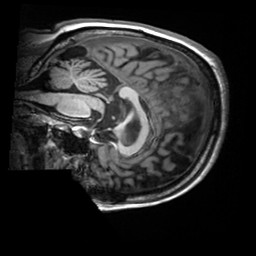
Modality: T1w
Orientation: sagittal
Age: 70
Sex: female
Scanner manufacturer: siemens
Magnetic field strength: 3 T
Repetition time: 2.2 s
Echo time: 0.00245 s